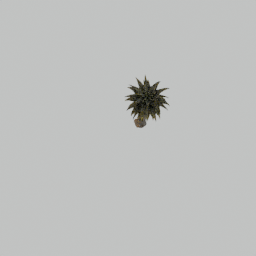
Label: nature